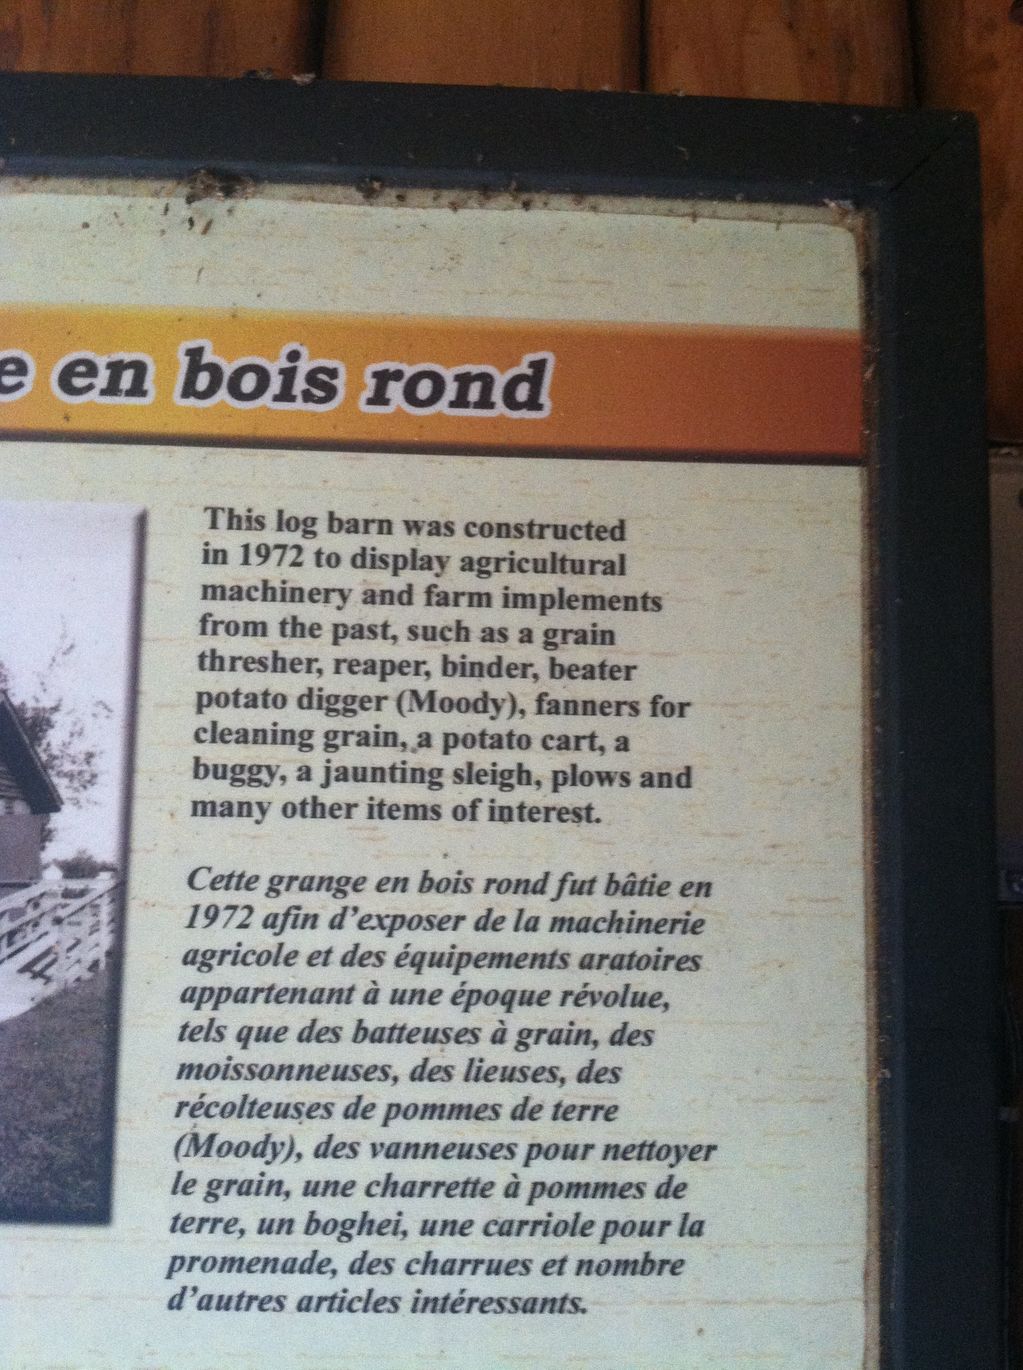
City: charlottetown